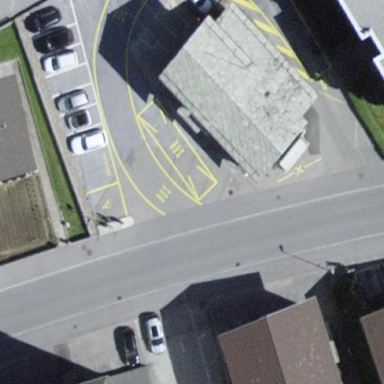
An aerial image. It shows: Retail building.